Question:
As you can see, at the bottom of my page remains a white space.
Its height is the same of the old status bar that was present in ios6.
Do i have to modify css? Because I never fixed an height for my app, worklight has always chosen the right size.
EDIT: you have to save the image and open in a desktop with different color to see the white space at the bottom.
'''
*
* Licensed Materials - Property of IBM
* 5725-G92 (C) Copyright IBM Corp. 2011, 2013. All Rights Reserved.
* US Government Users Restricted Rights - Use, duplication or
* disclosure restricted by GSA ADP Schedule Contract with IBM Corp.
*/
// This method is invoked after loading the main HTML and successful initialization of the Worklight runtime.
function wlEnvInit(){
wlCommonInit();
// Environment initialization code goes here
}
//Wait for Cordova to load
//
document.addEventListener("deviceready", onDeviceReady, false);
// Cordova is ready
//
function onDeviceReady() {
alert(device.version);
if(device.version > "6.0")
$(".elmecHeader").css("height", "70px");
}
'''
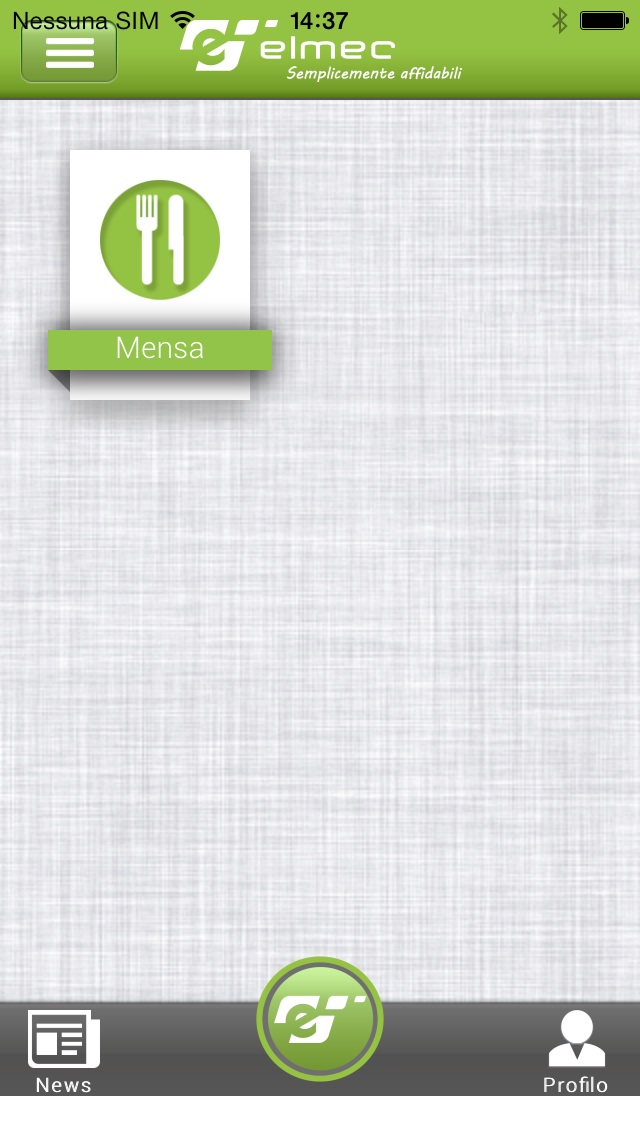
Answer: Worklight 6.0.0.1 was just released over the weekend; it addresses the status bar issue depicted in your screen shot.
The fix for 5.0.6.1 is not publically available (it is for customers who use this version and require it).
The white spacing at the bottom was a Worklight bug and is fixed in the latest 6.0.0.1 iFix as well as available for Worklight 6.0.0.x and Worklight 5.0.x for customers from IBM Fix Centeral.